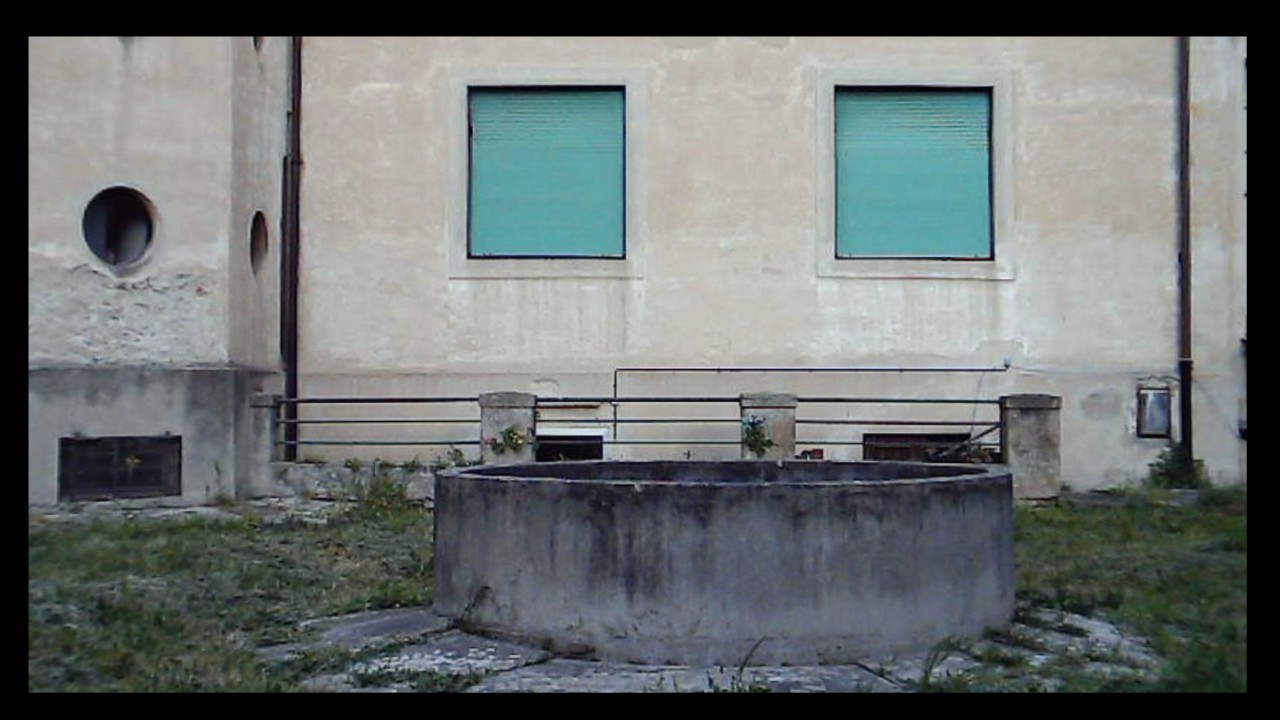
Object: Betafpv air75